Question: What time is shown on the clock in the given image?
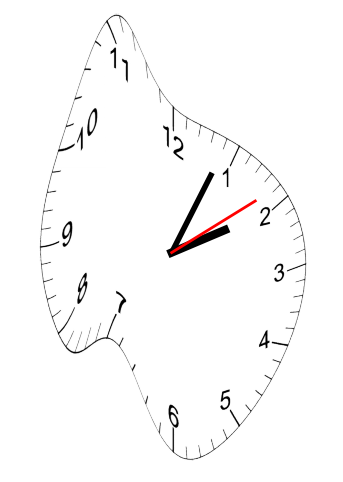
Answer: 02:04:09